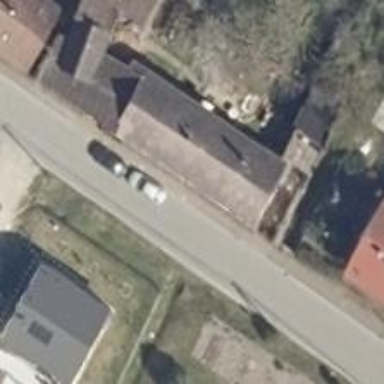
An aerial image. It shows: Detached building with gabled roof.